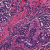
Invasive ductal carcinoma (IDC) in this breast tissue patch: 0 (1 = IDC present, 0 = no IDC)